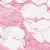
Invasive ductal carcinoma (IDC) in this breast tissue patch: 0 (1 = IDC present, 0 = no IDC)